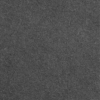
Label: dusty